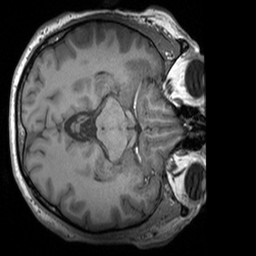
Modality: T1w
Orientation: axial
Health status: ill
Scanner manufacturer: siemens
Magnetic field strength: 3 T
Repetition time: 1.7 s
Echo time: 0.00254 s